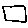
Label: square